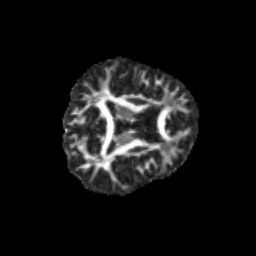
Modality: FA
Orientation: axial
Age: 11
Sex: male
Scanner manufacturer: siemens
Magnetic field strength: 3 T
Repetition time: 3.8 s
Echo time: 0.07 s